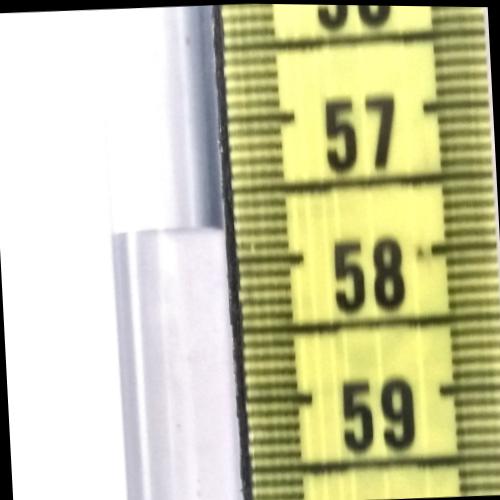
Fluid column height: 57.8 cm